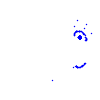
Particle: pion